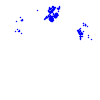
Particle: proton